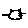
Label: cat